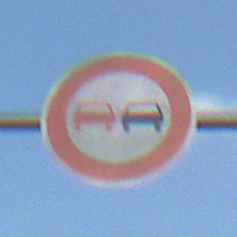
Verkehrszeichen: Ueberholverbot
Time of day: MorningAfternoon
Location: Outdoor (Suburban)
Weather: PartlyCloudy
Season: NotSpecified
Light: Natural